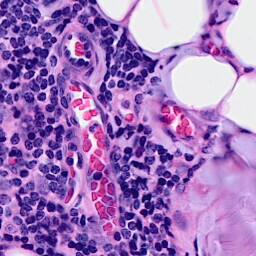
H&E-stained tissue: Breast